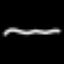
Label: squiggle